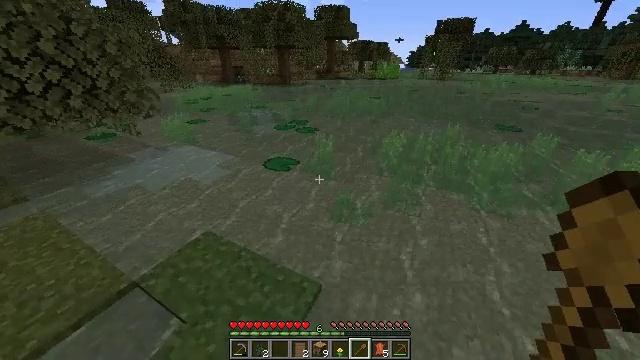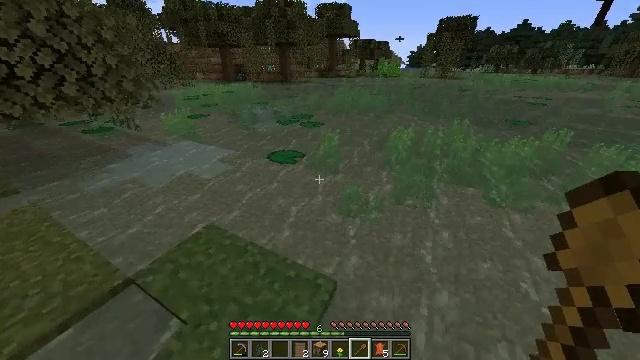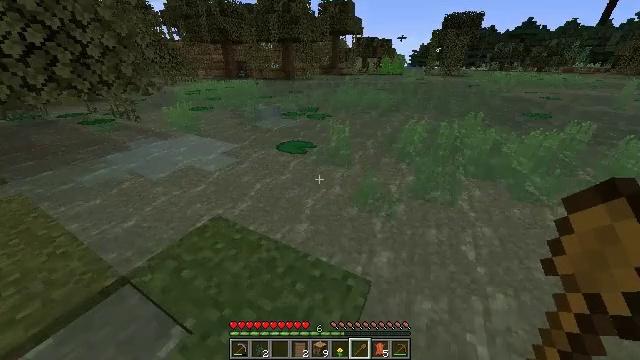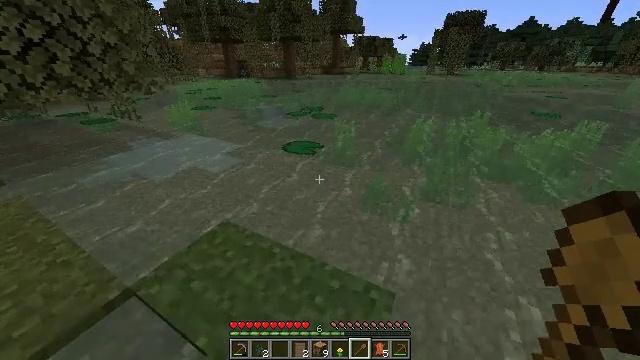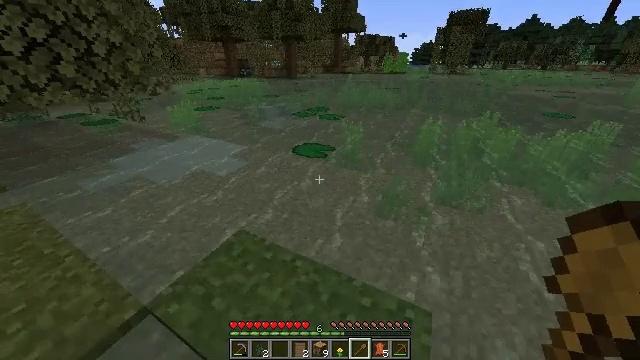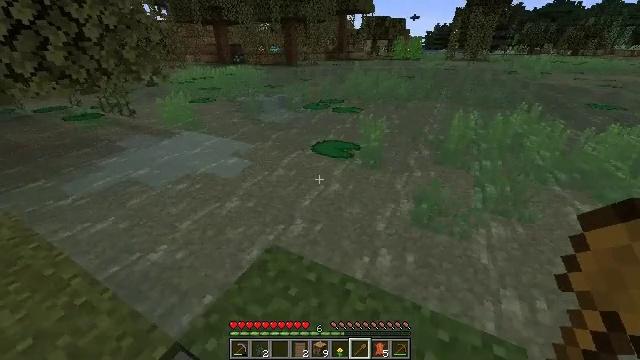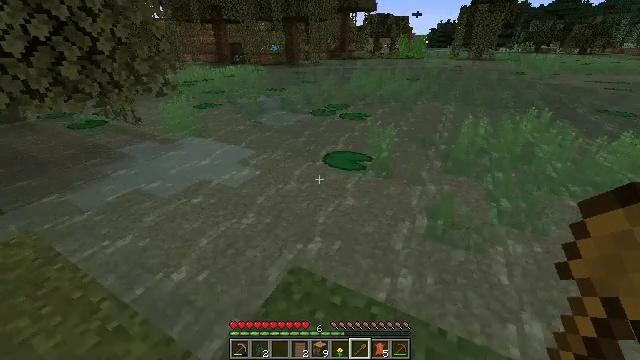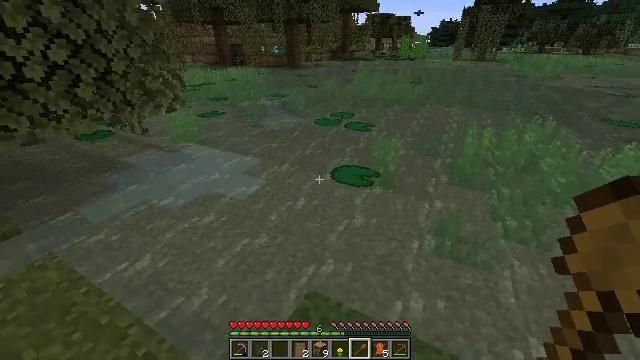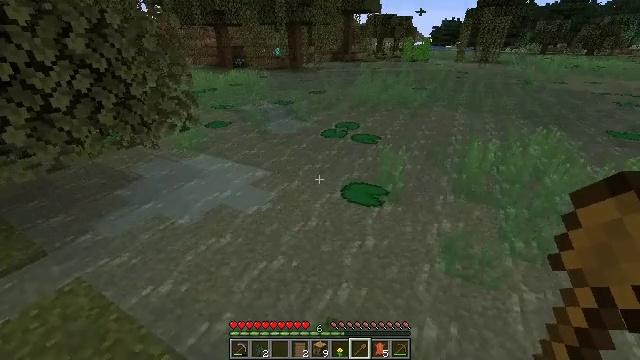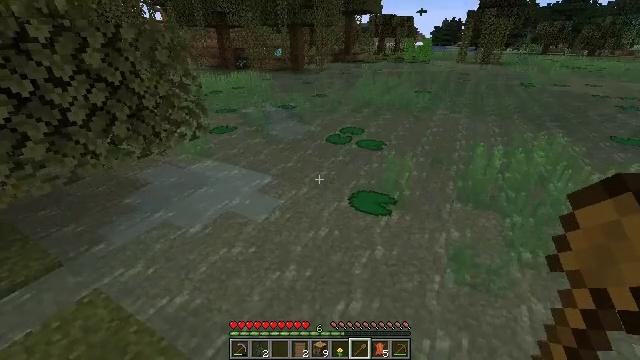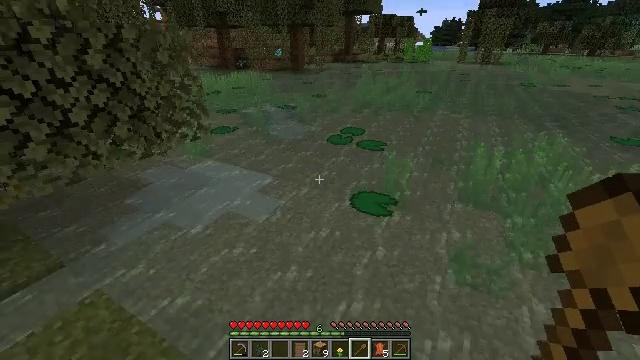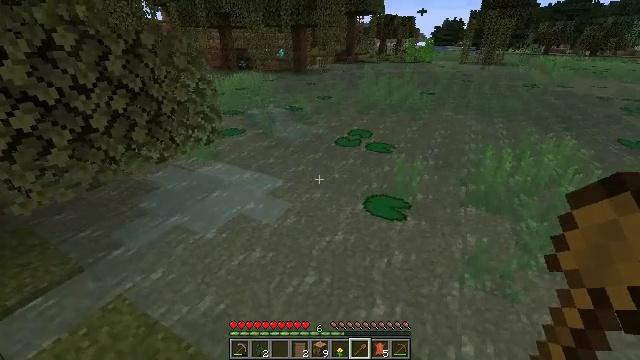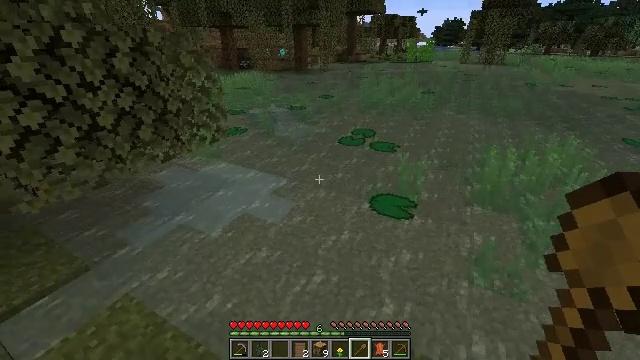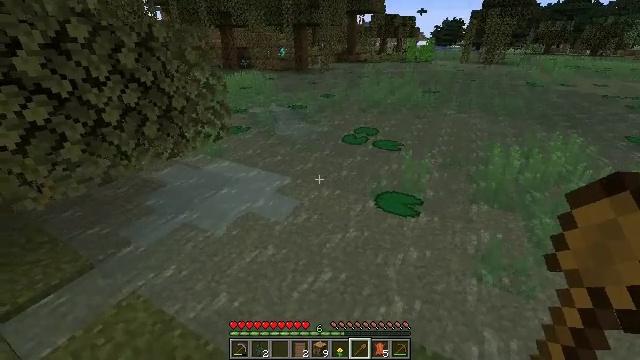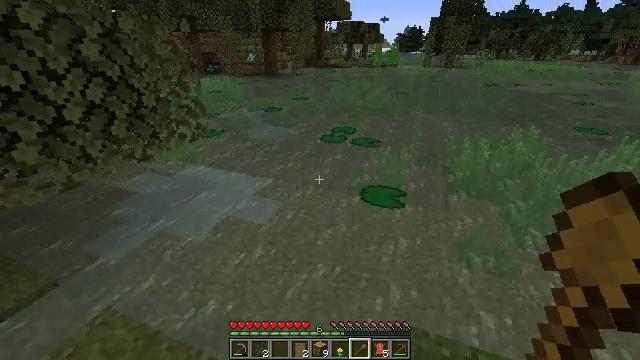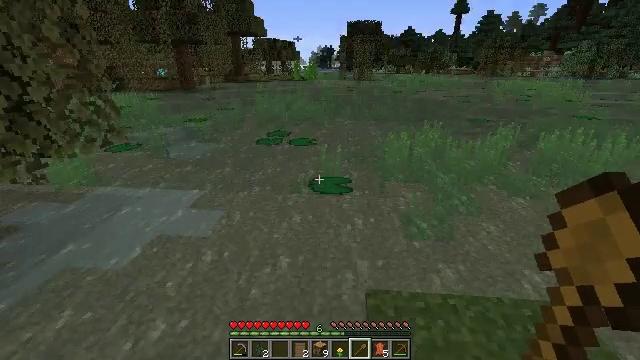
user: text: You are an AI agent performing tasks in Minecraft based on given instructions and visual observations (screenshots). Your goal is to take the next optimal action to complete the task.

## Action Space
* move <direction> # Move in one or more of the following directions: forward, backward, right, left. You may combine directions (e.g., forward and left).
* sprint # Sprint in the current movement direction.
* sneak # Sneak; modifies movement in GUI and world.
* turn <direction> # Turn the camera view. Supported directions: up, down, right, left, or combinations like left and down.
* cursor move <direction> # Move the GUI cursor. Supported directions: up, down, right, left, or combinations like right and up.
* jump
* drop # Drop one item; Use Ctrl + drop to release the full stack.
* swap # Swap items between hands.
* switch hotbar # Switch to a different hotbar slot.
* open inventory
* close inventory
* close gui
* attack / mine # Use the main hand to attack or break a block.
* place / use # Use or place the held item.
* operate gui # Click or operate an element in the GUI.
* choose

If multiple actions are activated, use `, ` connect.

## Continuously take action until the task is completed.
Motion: motion action
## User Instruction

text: Mine the grass in the plains.
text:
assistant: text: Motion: move forward and move left
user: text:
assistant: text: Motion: move forward and move left
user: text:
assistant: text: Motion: move left
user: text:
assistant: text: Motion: move left
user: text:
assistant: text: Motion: move left
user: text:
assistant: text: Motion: move left, jump
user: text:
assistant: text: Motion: move left, jump
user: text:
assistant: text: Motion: move left, jump
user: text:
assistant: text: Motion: move left, jump
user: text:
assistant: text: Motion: move left, jump
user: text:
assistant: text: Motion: move left, jump
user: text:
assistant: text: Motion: move left, jump
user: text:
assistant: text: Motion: move left, jump
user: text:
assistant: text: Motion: move back and move left, turn right and up
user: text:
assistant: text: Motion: move back and move left, turn right and up
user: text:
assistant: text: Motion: move back and move left, turn right and up
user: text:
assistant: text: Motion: move back and move left, turn right and up
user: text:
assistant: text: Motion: move back and move left
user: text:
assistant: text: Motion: move left
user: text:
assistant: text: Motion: no_op
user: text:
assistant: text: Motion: no_op
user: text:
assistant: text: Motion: no_op
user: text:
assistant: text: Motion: no_op
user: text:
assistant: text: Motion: no_op
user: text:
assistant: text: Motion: no_op
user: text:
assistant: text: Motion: move right
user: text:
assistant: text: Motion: move right
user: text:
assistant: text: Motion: move right, turn left and down
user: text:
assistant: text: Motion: move right, turn left and down
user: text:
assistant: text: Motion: move right, turn left and down